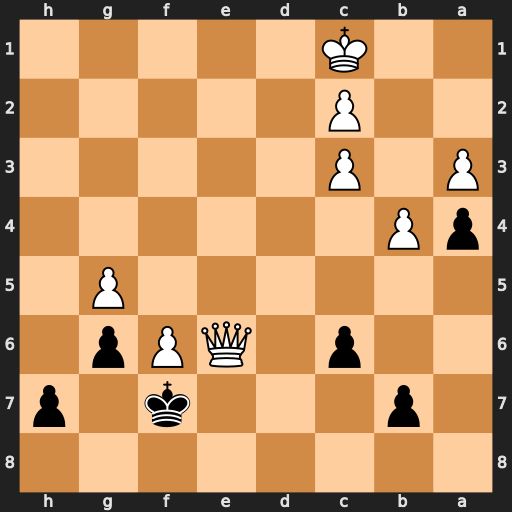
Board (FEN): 8/1p3k1p/2p1QPp1/6P1/pP6/P1P5/2P5/2K5
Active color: b
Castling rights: -
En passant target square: -
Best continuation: Kxe6 Kd2 h6 gxh6 Kxf6 Ke3 g5